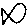
Label: fish